Question: I need to draw percentile curves on my graphs so that people can interpret the actual data compared to the "standards". Obviously, since those curves only serve as an aid, they need to be "non interactive".
I've been messing around with hover and marker options and other things, but get nowhere to what I want (for one, the line hover refuses to disable). Does anyone have pointers or an example on how to do this?
What I'm trying to get to is like this (but only for one set of measurements per graph):

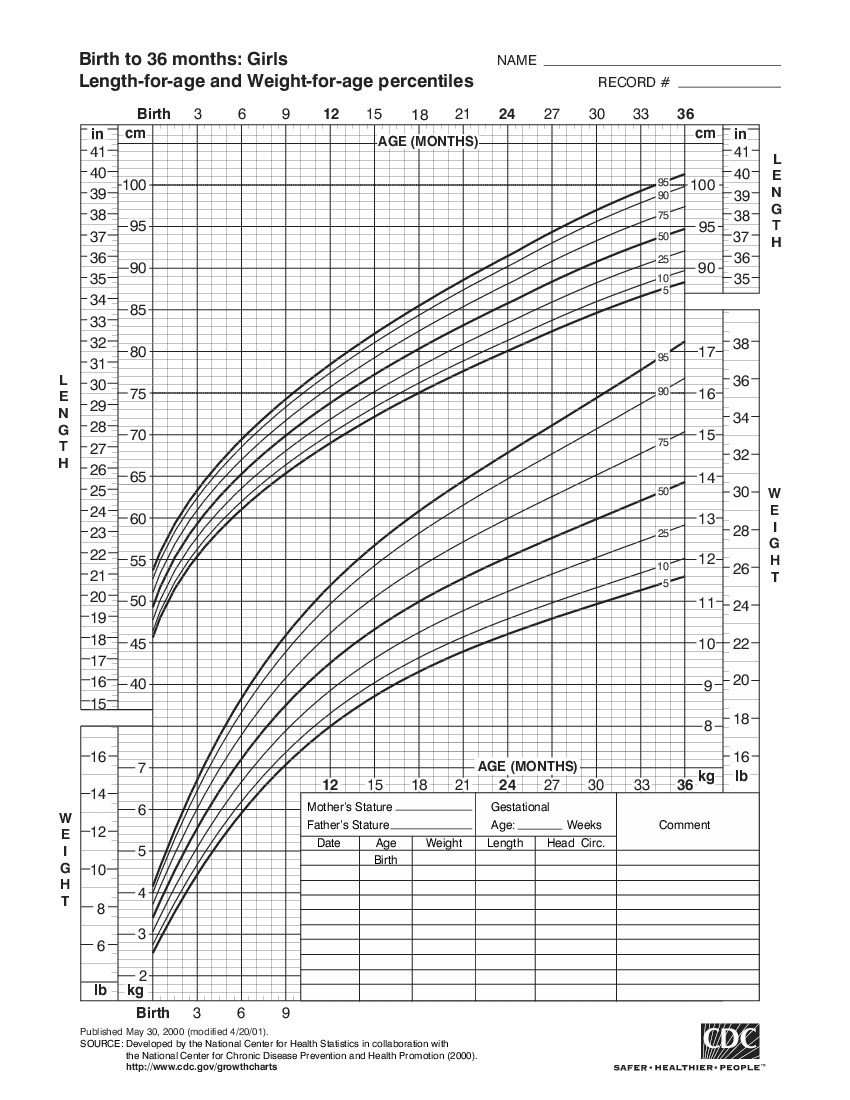
Answer: In that case simply set: 'enableMouseTracking: false', see <URL>.